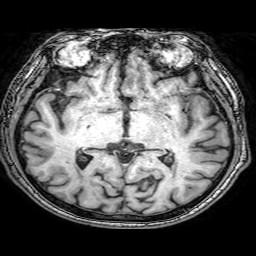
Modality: T1w
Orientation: coronal
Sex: male
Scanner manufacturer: philips
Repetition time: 0.008113 s
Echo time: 0.00371 s